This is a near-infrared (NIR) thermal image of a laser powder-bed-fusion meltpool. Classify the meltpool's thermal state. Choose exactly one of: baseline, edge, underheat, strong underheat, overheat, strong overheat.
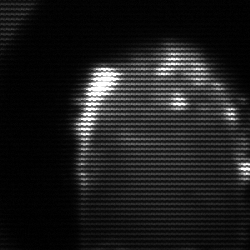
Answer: baseline